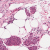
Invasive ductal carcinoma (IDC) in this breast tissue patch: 1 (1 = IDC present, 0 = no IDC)